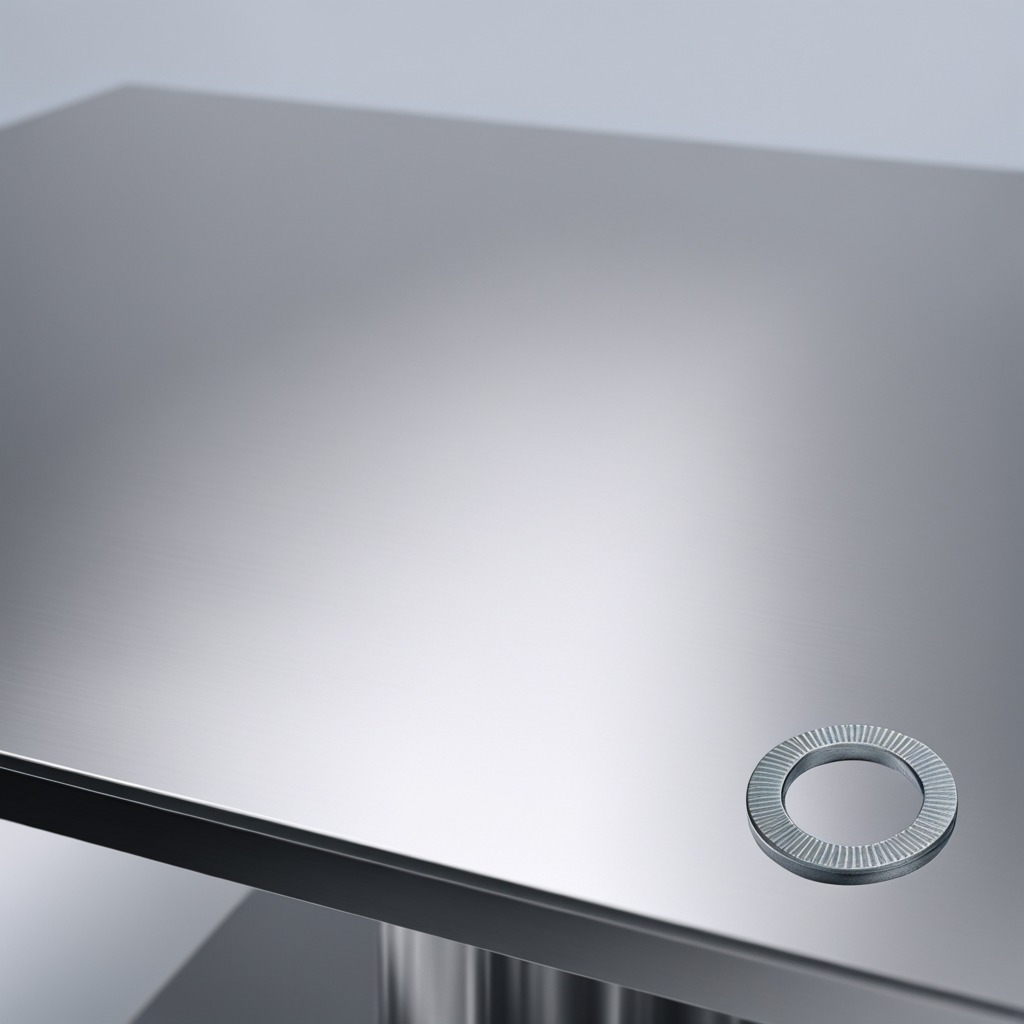
A flat metal washer lies on the stainless steel table in a high-end prototyping lab.